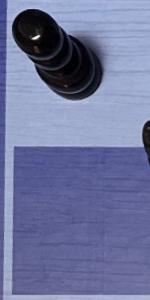
Label: Empty